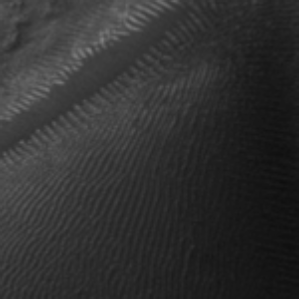
Label: frost